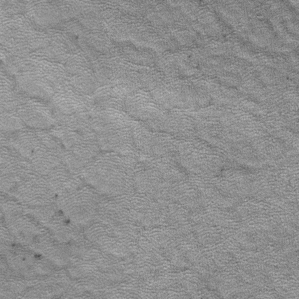
Label: frost